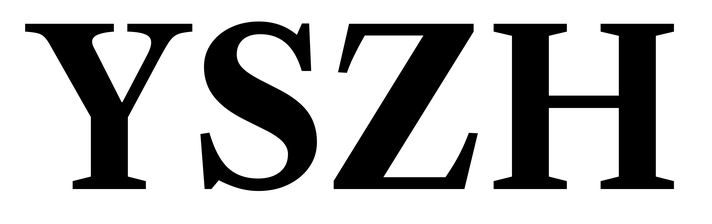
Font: LibreCaslonText_Bold